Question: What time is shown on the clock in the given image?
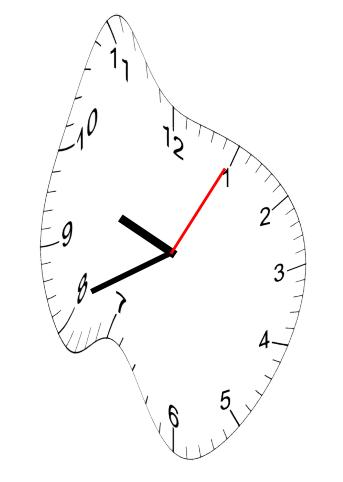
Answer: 09:41:05